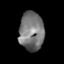
Tissue: skin
Cell type: Fibroblasts
Senescence score: 0.6968
Nuclear area (px): 929
Mean DAPI intensity: 119.759